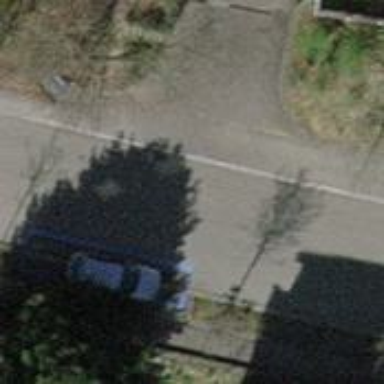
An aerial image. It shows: Unmarked crossing with traffic calming table on the road.